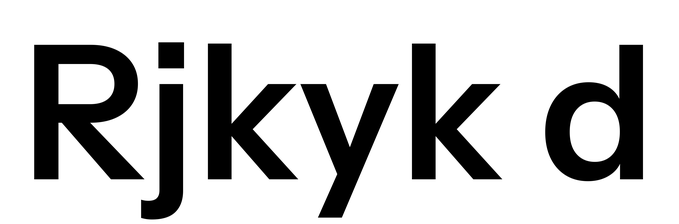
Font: InstrumentSans_SemiBold